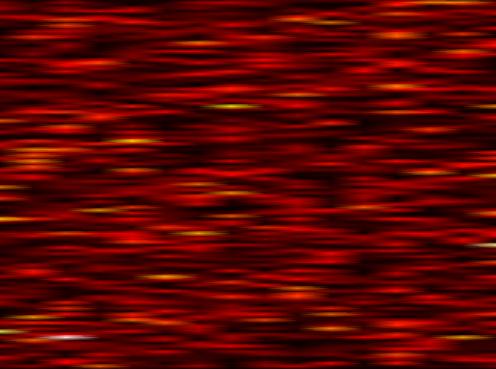
Label: OFDM